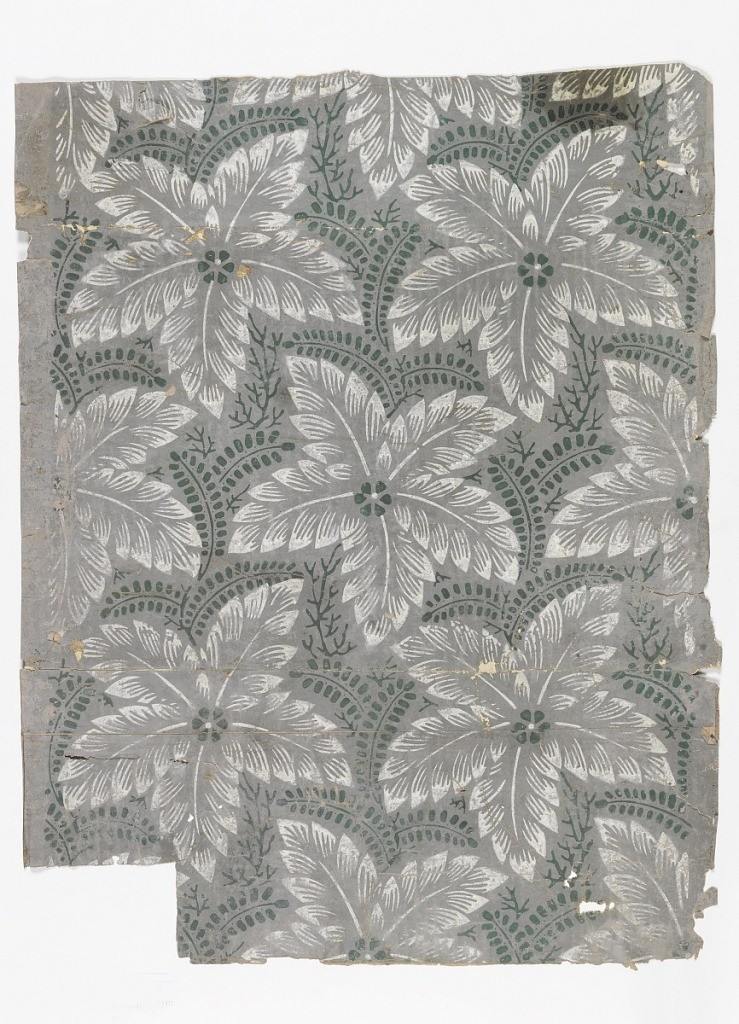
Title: Sidewall and label
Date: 1820–30
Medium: Block-printed on handmade paper
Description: Large white flowers with green centers, green sprays of foliage against gray background.